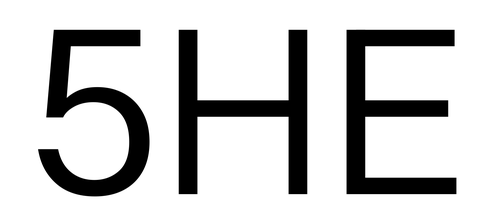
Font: InstrumentSans_Regular